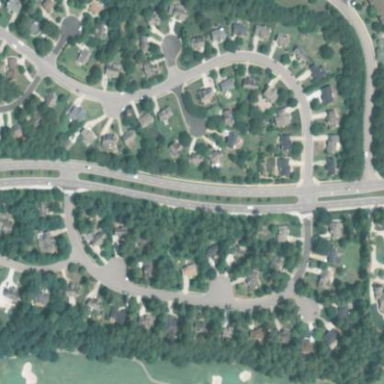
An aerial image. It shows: Residential area within neighborhood.